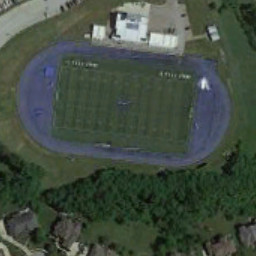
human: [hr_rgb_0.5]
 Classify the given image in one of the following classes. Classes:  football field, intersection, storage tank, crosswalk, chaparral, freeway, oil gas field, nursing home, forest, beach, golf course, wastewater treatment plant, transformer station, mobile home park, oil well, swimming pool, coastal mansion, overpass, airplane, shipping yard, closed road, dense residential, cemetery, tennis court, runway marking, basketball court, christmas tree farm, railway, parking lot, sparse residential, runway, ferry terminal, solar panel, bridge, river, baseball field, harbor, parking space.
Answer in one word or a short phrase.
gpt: football field